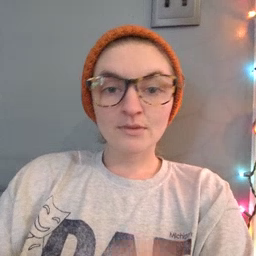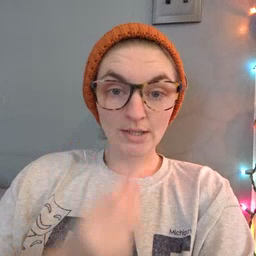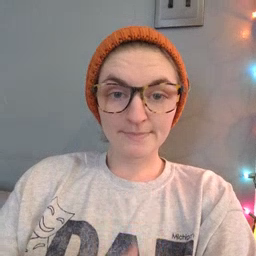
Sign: wet